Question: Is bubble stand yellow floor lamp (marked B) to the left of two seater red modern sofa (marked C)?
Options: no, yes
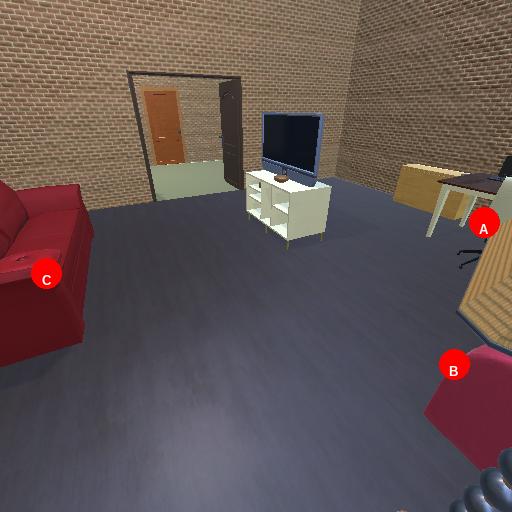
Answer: no